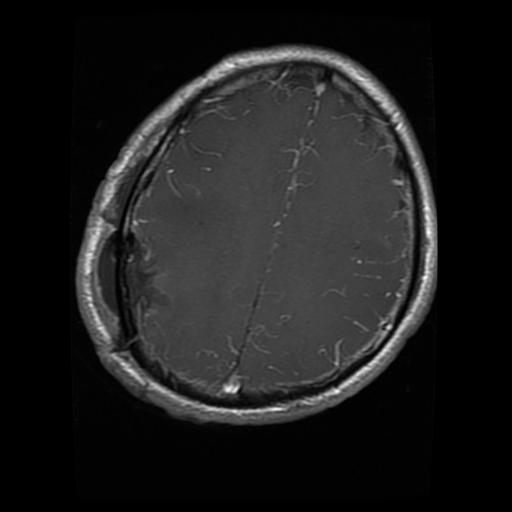
Label: glioma